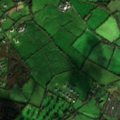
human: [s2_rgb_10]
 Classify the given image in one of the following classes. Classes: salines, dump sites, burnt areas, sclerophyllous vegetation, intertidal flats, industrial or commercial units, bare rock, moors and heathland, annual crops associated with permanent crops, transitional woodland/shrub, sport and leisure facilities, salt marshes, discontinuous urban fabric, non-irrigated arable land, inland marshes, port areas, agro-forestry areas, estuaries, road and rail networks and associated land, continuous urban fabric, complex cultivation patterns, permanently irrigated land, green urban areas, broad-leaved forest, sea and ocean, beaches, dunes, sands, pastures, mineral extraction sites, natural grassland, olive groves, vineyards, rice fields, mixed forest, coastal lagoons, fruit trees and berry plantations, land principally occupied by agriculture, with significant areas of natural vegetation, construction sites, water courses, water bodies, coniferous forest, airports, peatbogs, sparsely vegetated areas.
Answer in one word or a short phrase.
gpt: discontinuous urban fabric, sport and leisure facilities, pastures